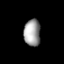
Tissue: prostate
Cell type: Fibroblasts
Senescence score: 0.7354
Nuclear area (px): 438
Mean DAPI intensity: 156.18